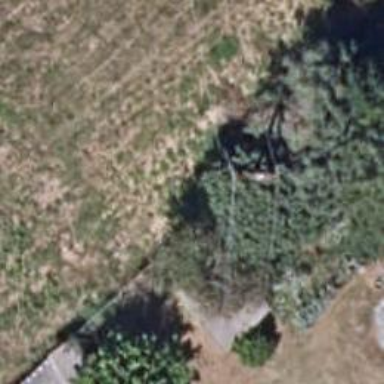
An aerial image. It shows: Minor power line.